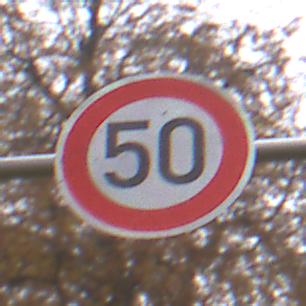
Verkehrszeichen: Geschwindigkeit50
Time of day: MorningAfternoon
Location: Outdoor (Nature)
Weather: Overcast
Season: Autumn
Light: Natural